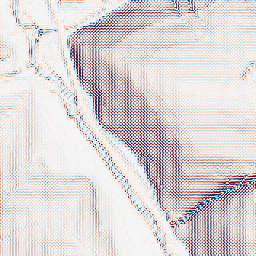
Category: wavelet
Decomposition family: wavelet_dwt
Decomposition parameters: wavelet: haar
level: 2
Upsampling method: edge_directed
Upsampling parameters: scale: 2
Upsampling scale: 2